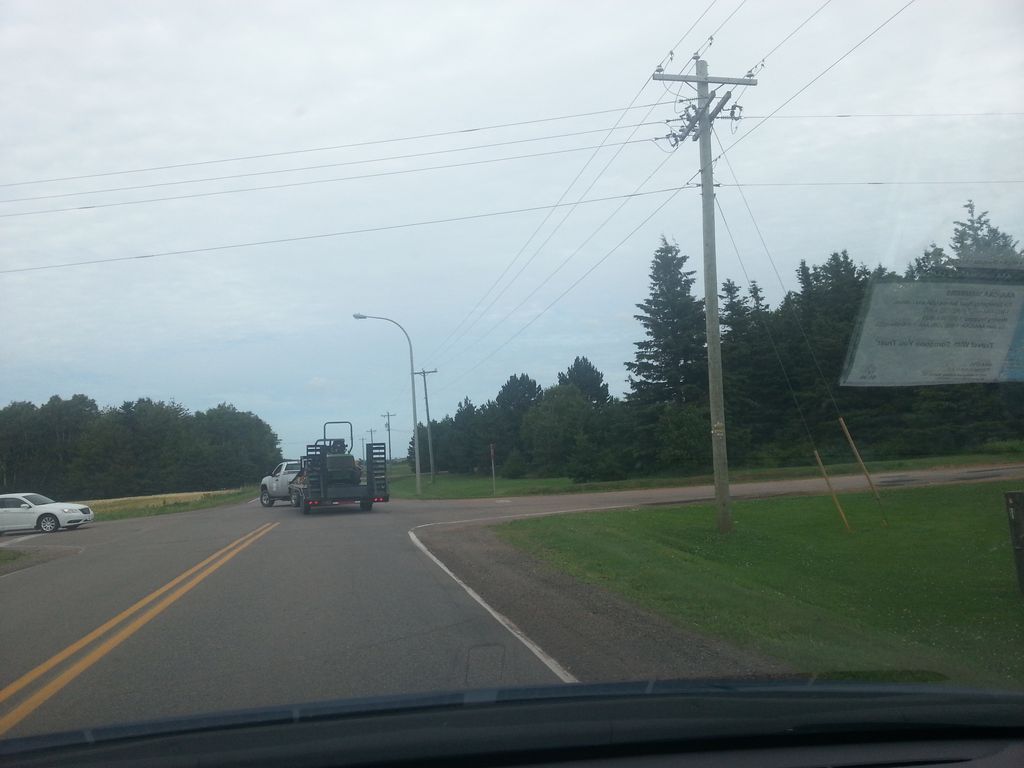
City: charlottetown